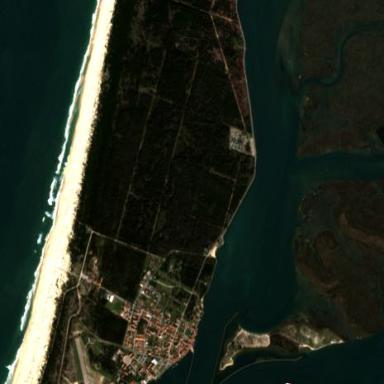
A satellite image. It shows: Sandy beach with blue flag award.